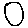
Label: circle